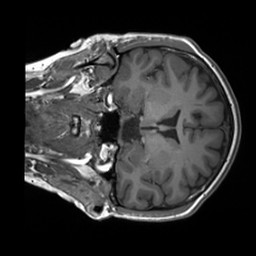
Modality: T1w
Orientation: coronal
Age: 23
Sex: female
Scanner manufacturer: siemens
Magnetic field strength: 3 T
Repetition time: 1.8 s
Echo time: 0.00232 s